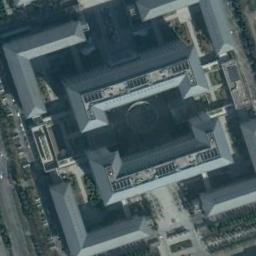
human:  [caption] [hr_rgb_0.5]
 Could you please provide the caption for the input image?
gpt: The commercial area is near the road .

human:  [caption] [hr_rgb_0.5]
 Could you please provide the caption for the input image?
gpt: A commercial area has some buildings of the same style .

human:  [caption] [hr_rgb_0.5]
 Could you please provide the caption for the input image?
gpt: In a business district there are many tall buildings of different shapes and several roads with many cars and many trees .

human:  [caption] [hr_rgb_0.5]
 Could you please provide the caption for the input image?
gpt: The buildings are very dense .

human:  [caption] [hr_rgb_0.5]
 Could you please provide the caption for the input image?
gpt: A building with gray roofs on a commercial area .